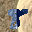
Label: 8